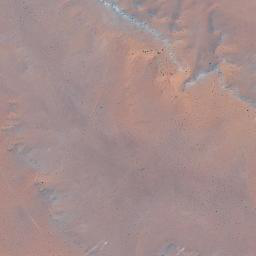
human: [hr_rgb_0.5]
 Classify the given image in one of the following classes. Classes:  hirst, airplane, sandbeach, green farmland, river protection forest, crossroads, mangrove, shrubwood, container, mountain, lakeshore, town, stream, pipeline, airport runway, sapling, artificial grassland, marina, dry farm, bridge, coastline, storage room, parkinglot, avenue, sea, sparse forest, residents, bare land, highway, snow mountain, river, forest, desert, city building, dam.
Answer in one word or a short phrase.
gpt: desert